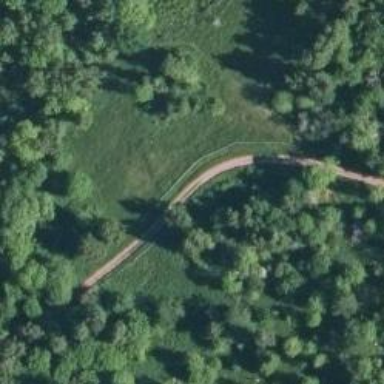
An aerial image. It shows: Residential road with excellent trail visibility.